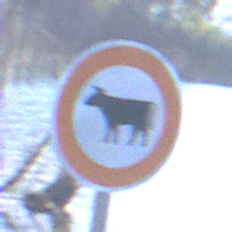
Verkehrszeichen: VerbotViehtrieb
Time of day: MorningAfternoon
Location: Outdoor (Nature)
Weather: Clear
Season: NotSpecified
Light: Natural